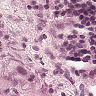
Metastatic tissue present: yes